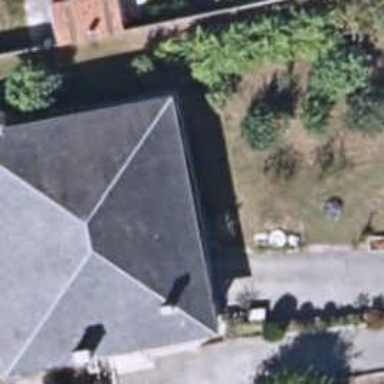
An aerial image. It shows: Simple house.